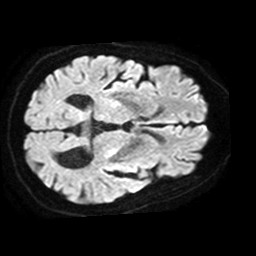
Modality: TRACE
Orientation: axial
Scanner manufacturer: philips
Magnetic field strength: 1.5 T
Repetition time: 3.641 s
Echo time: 0.09255 s